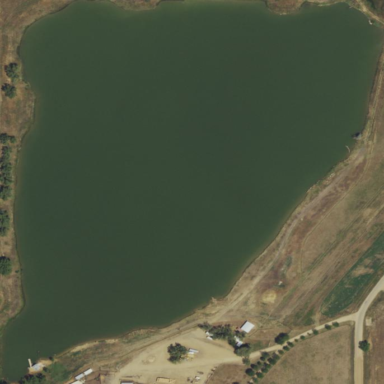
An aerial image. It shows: Reservoir of water.